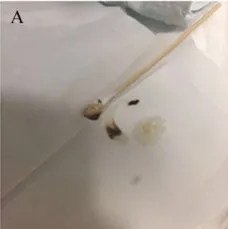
Images of airway secretions or mucous exudates for cases 1 and 2. Case 1.
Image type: medical_photograph (skin_photograph)